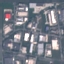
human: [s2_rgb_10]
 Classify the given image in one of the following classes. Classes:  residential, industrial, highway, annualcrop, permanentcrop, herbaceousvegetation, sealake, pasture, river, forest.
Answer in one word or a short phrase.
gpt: Industrial